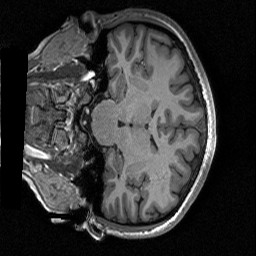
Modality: T1w
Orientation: coronal